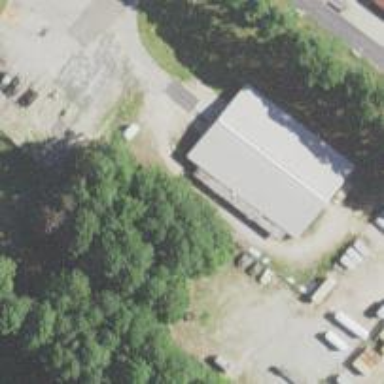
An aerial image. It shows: Commercial building.